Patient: sex M, age 64
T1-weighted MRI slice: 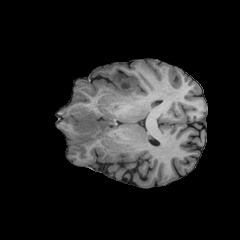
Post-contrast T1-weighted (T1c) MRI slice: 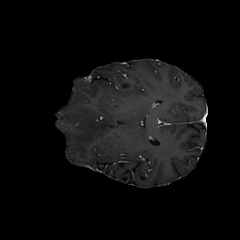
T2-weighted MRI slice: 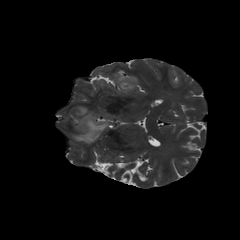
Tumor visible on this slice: yes
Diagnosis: Glioblastoma, IDH-wildtype
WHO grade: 4